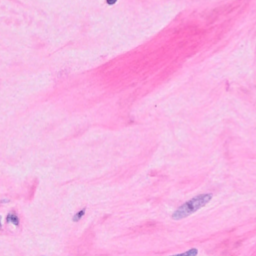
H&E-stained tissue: Breast